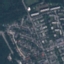
Label: Residential